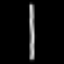
Label: line